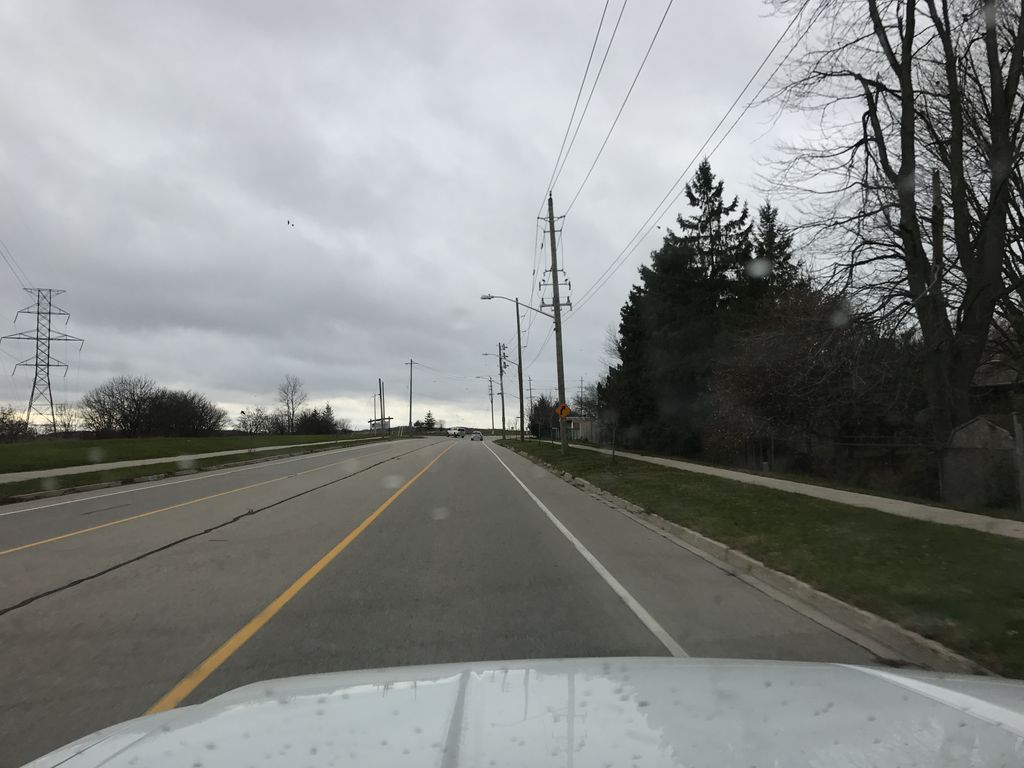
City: kitchener-waterloo